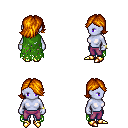
a pixel art fantasy rpg character, female body template, dark elf, purple skin, green tattered cape, magenta pants, dark blonde swoop hairstyle, bracelets, gold boots, four views (front, back, left, right), 2x2 character sprite sheet, small pixel art, hard edges, no anti-aliasing